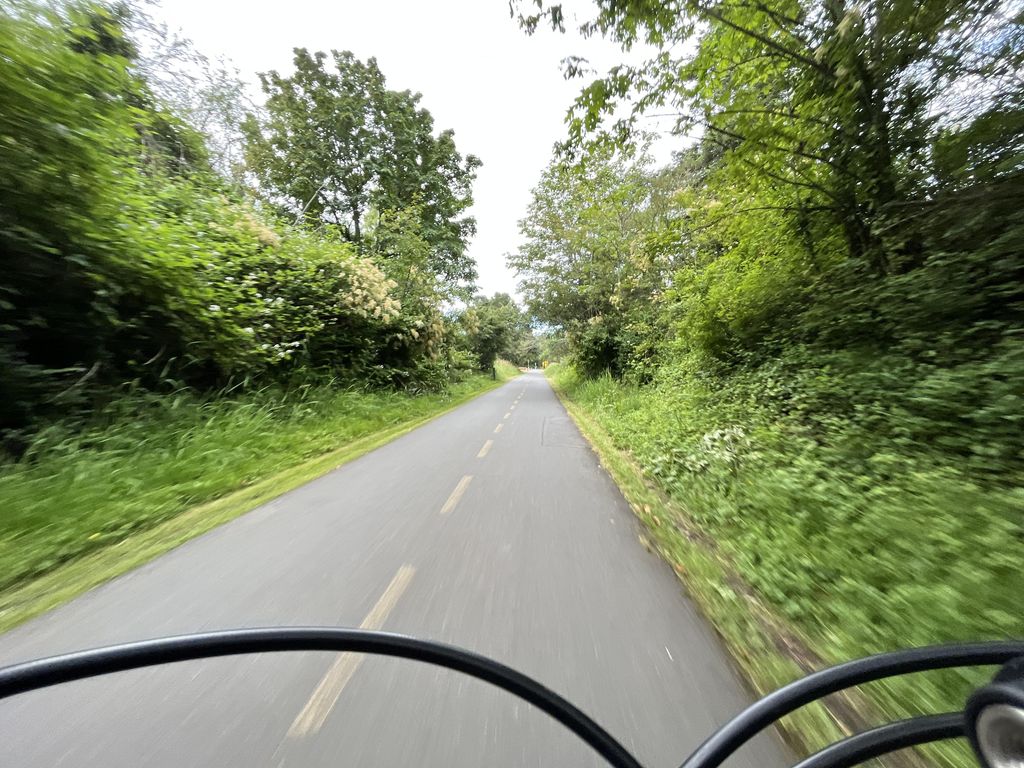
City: victoria